Interaction volume radius: 5 \u00c5
Interaction volume height: 20 \u00c5
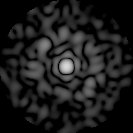
Disorder parameter: 0.8425